Question: According to <URL>, here is what I have tried :
'''
<div class="container">
<div class="nav-collapse collapse">
<ul class="nav">
<li class="active"> <a data-toggle="dropdown" href="#">Explore the Monkeys</a>
<ul class="dropdown-menu" role="menu">
<li data-submenu-id="submenu-1"> <a href="#">Department1</a>
<div id="submenu-1" class="popover">
<!--<h3 class="popover-title">Category1</h3> -->
<div class="popover-content">
<ul>
<li>cate1</li>
<li>cate2</li>
<li>cate3</li>
<li>cate4</li>
<li>cate5</li>
<li>cate6</li>
<li>cate7</li>
</ul>
</div>
</div>
</li>
<li data-submenu-id="submenu-4"><a href="#">Department4</a></li>
<li data-submenu-id="submenu-5"><a href="#">Department5</a></li>
</ul>
</li>
</ul>
</div>
</div>
'''
This is CSS :
'''
.popover {
width: 400px;
-webkit-border-top-left-radius: 0px;
-webkit-border-bottom-left-radius: 0px;
border-top-left-radius: 0px;
border-bottom-left-radius: 0px;
overflow: hidden;
}
.popover-content {
text-align: center;
}
.dropdown-menu {
-webkit-border-top-right-radius: 0px;
-webkit-border-bottom-right-radius: 0px;
border-top-right-radius: 0px;
border-bottom-right-radius: 0px;
-webkit-box-shadow: 5px 5px 10px rgba(0, 0, 0, 0.2);
-moz-box-shadow: 5px 5px 10px rgba(0, 0, 0, 0.2);
box-shadow: 5px 5px 10px rgba(0, 0, 0, 0.2);
}
'''
Problem : Sub menu of 'Department1' shows only 'cate1,2,3,4' and 'cate5,6,7'.

Any one know, how can I display 'cate5,6,7' on the right of 'cate1,2,3,4' like Amazon navigation menu.
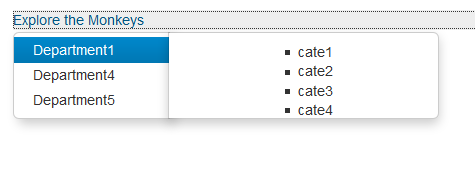
Answer: The best solution would be to add a new ul for every x amount of children.
Therefore:
'''
<ul class="main">
<li>
<ul>
<li>cate 1</li>
<li>cate 2</li>
<li>cate 3</li>
<li>cate 4</li>
</ul>
</li>
<li>
<ul>
<li>cate 5</li>
<li>cate 6</li>
<li>cate 7</li>
<li>cate 8</li>
</ul>
</li>
</ul>
'''
And of course the css is simple:
'''
ul.main > li{
float: left;
}
'''
The css for making one list break like that is possible but would be very hacky.